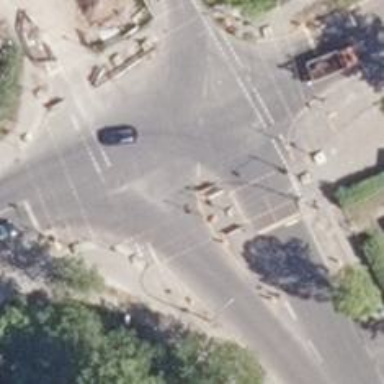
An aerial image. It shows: Secondary road with asphalt surface leading to roundabout junction.